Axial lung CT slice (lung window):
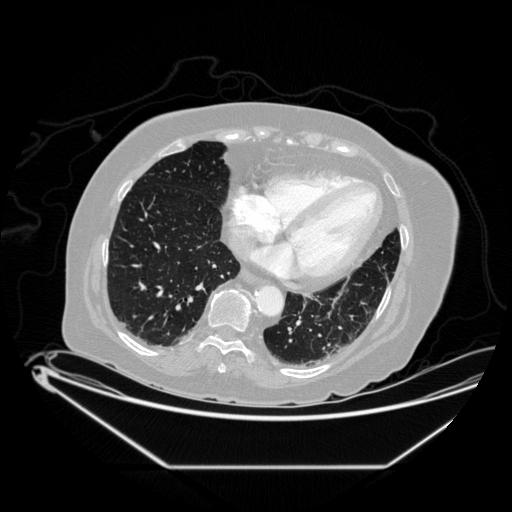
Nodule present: no